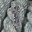
Label: 1